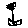
Label: flower